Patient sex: F
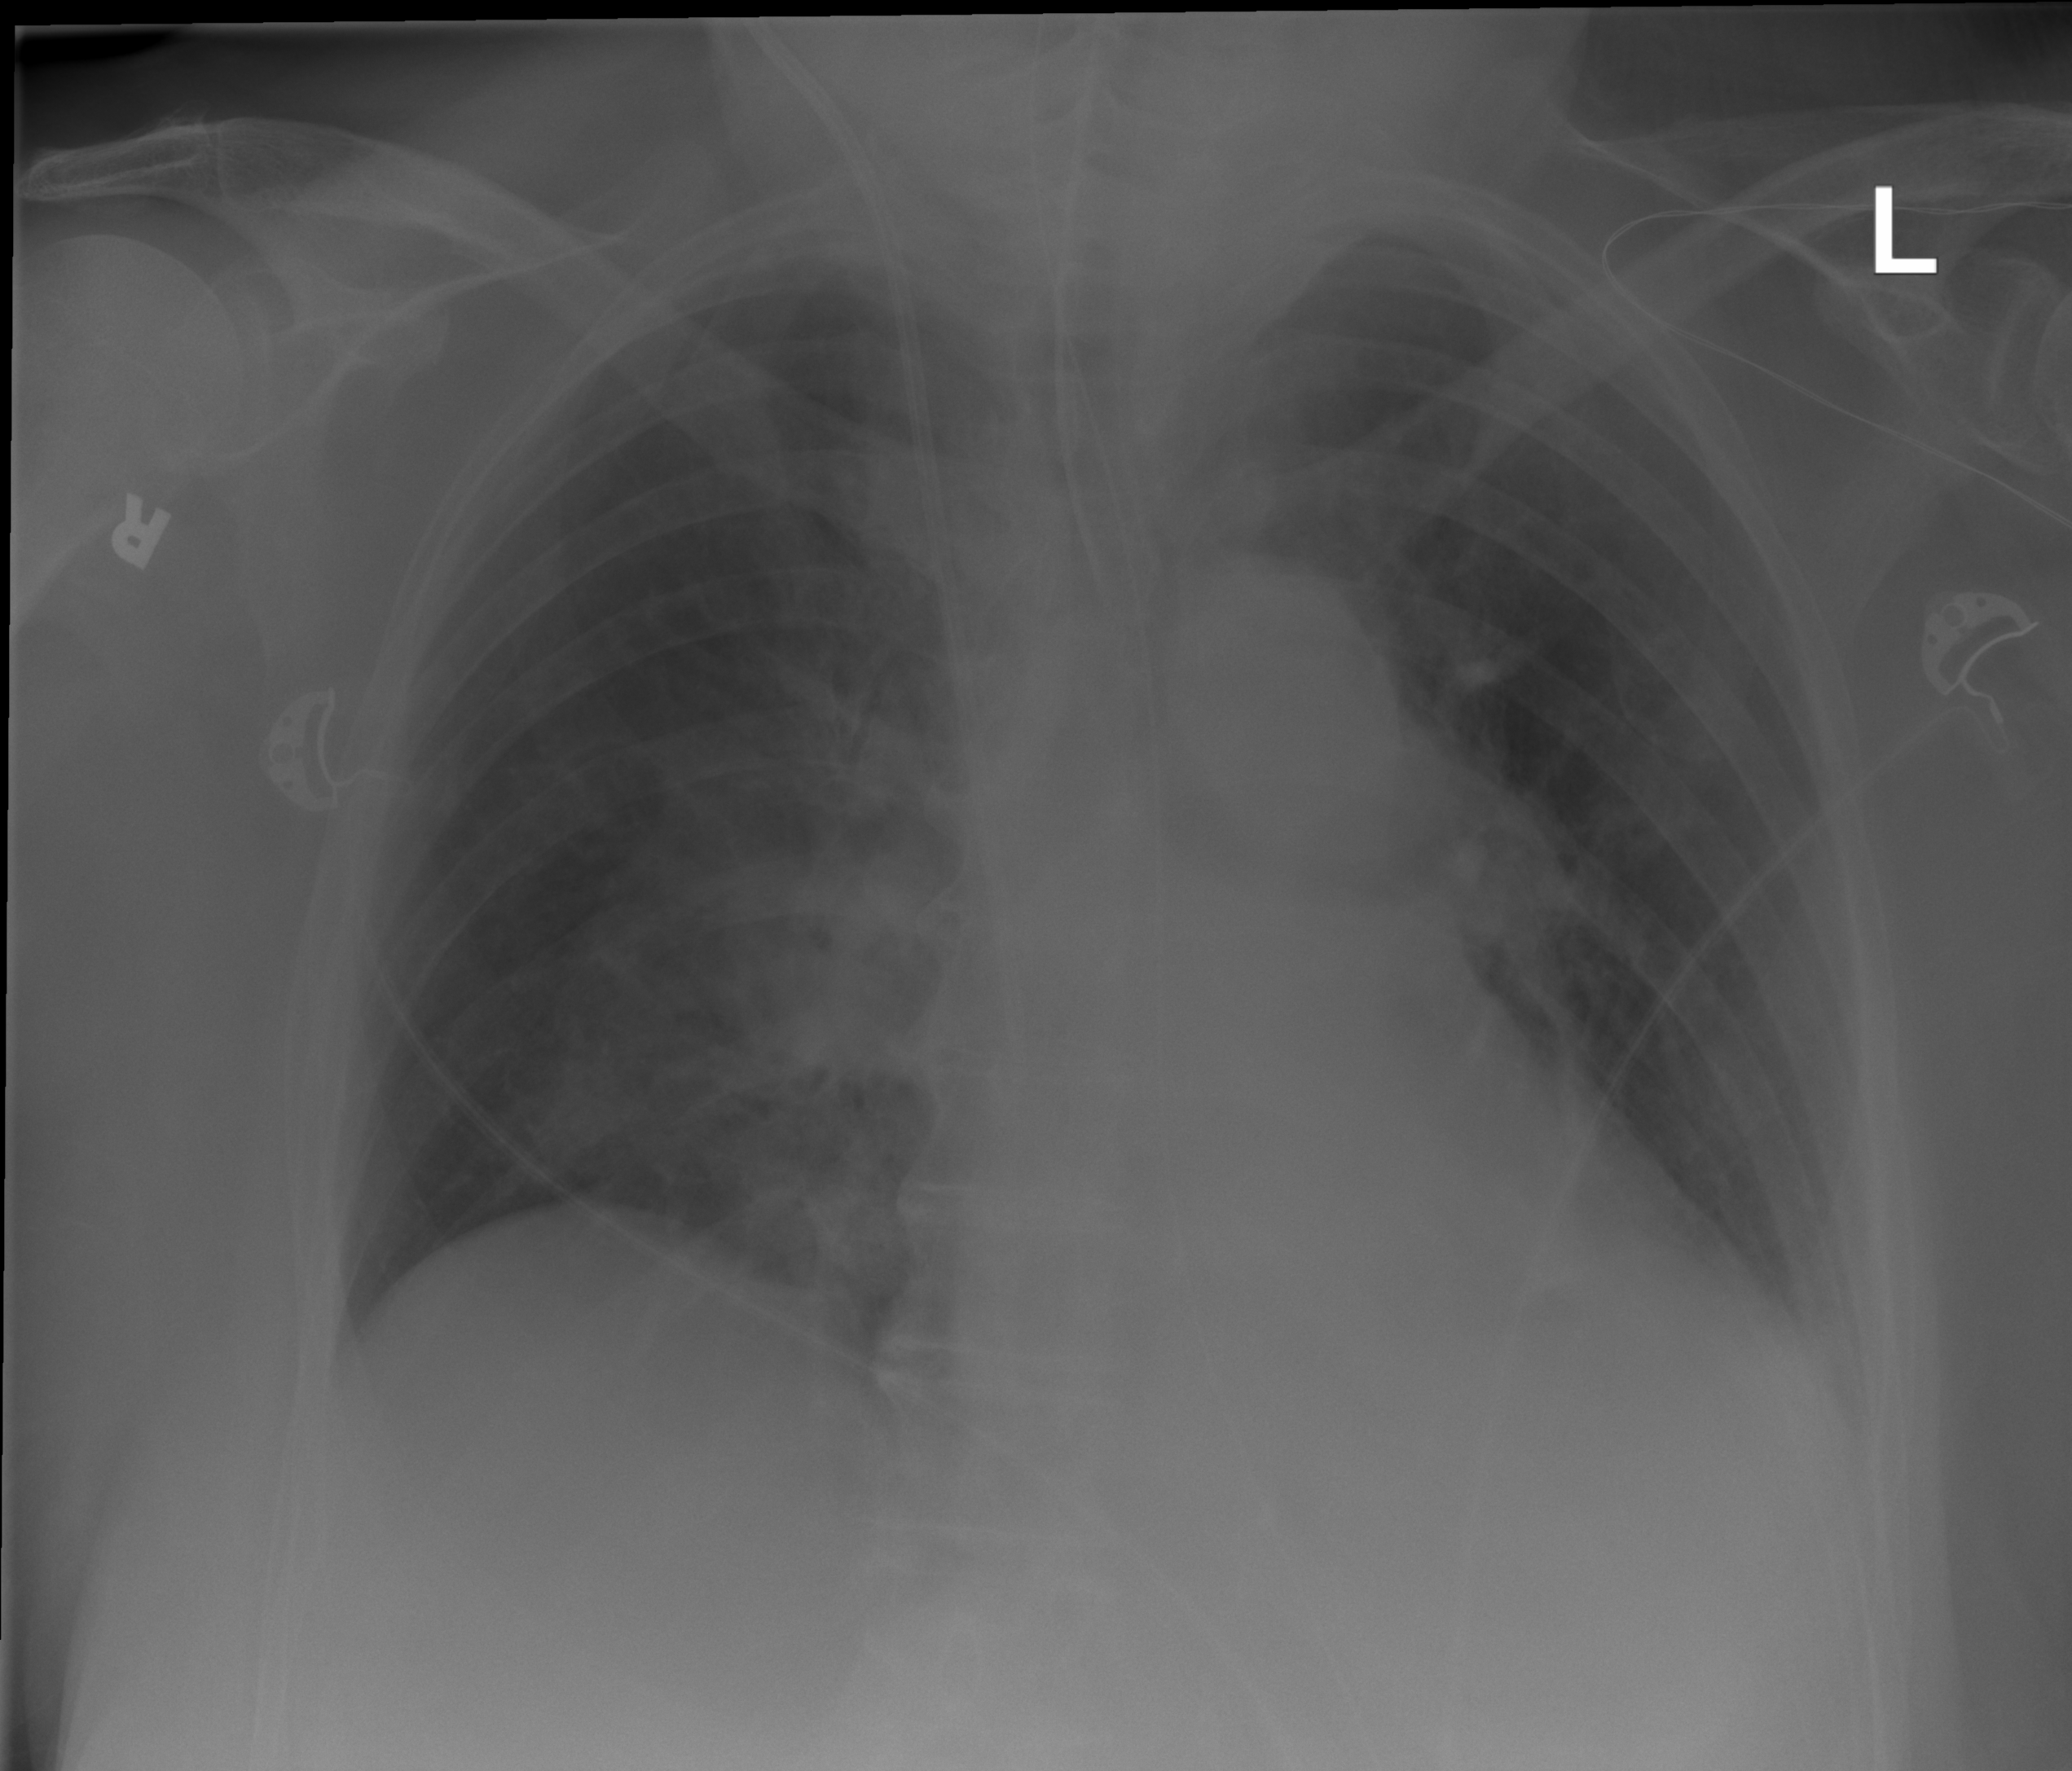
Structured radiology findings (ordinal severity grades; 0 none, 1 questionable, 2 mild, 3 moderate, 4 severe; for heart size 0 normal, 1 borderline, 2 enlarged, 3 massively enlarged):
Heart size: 2
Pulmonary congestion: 1
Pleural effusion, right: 0
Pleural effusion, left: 0
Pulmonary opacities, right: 2
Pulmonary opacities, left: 1
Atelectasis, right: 2
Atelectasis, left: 0